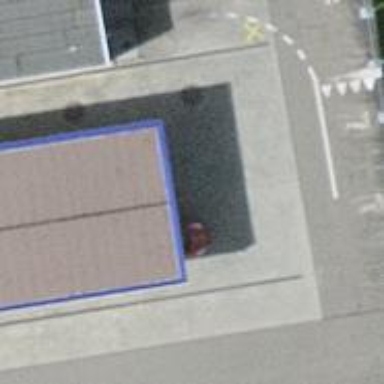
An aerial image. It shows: Building housing fuel station.